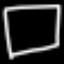
Label: square